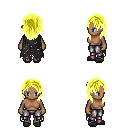
a pixel art fantasy rpg character, female body template, human, dark skin, black tattered cape, metal pants, gold long hairstyle, gray slippers, four views (front, back, left, right), 2x2 character sprite sheet, small pixel art, hard edges, no anti-aliasing